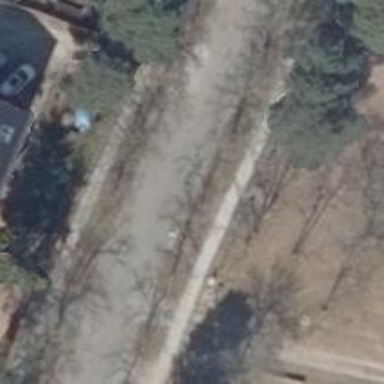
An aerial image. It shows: Residential road with sidewalks on both sides.